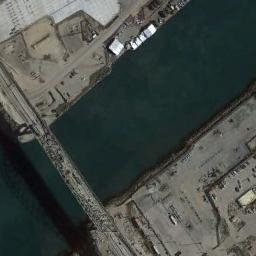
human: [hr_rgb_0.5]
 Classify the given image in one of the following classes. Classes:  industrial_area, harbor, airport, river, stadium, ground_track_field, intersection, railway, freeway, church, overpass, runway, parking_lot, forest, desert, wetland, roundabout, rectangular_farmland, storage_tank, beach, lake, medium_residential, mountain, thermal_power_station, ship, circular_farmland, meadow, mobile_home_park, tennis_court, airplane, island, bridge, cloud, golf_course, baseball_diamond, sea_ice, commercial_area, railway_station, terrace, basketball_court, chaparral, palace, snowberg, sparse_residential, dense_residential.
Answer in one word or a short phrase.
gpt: bridge